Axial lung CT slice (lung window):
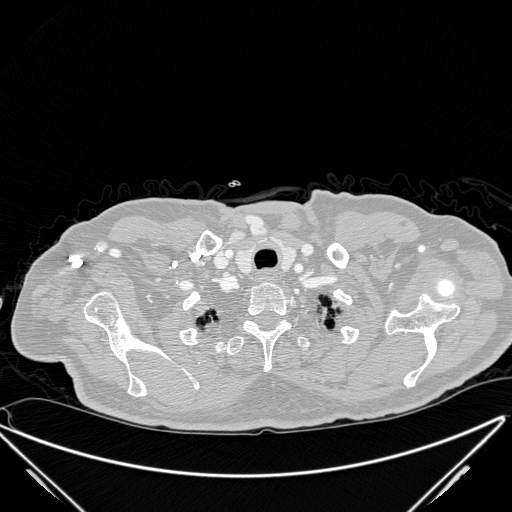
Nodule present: no